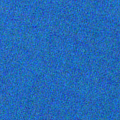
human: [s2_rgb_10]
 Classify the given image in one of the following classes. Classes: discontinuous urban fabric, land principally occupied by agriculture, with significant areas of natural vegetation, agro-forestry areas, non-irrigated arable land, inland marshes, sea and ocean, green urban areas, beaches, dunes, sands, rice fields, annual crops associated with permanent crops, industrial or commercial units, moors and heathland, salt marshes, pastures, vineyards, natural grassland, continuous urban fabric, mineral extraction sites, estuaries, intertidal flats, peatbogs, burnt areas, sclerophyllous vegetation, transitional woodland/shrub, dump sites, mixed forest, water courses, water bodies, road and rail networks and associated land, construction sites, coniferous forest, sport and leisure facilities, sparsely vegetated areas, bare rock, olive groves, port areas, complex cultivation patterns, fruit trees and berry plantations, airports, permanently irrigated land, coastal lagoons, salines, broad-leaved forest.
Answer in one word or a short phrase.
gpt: sea and ocean